Question: In my form I've got fields with labels and fields without a label (i.e. a large textarea). I've given both my label and input fields a background color. Currently, the left margin of the labels differs from the left margin of the input fields.
The <URL> says:
> Content should be placed within columns, and only columns may be
immediate children of rows.
But the <URL> puts a '<label>' element inside a column:
'''
<div class="form-group">
<label for="inputPassword3" class="col-sm-2 control-label">Password</label>
<div class="col-sm-10">
<input type="password" class="form-control" id="inputPassword3" placeholder="Password">
</div>
</div>
'''
The '<label>' element is a column, but it is content itself as well:

An easy way to have the same left margin for labels and inputs is to put the label inside a column, instead of being a column as well. Is that the best solution, or is there another way to have both labels and inputs have the same left margin?
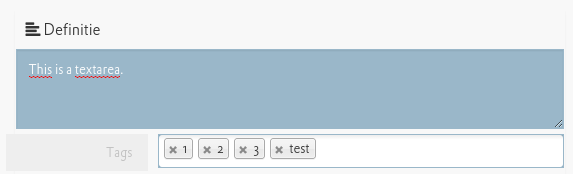
Answer: What the documentation says:
> Content should be placed within columns, and only columns may be
immediate children of rows.
It has to be interpreted in context of 'row'. It means you don't put content directly in a 'row' but use 'columns' to layout the content. This is because, bootstrap adds a standard 15px padding on columns (first and last offsetted) to do a clean layout.
Further down the documentation says this:
> Columns create gutters (gaps between column content) via padding. That
padding is offset in rows for the first and last column via negative
margin on '.rows'
: Now this padding is important in your use-case.
It doesn't really matter if you style your 'label's with 'col-xx-' classes or wrap them in a 'div' and apply 'col-xx-' class to the wrapping 'div'. Net effect of layout remains same.
You have provided a 'background-color' for your 'label's and which is exactly why you are seeing a difference. See, when there is a label with 'col-xx-' style applied, it behaves like a bootstrap column i.e. it gets 15px padding. So the label-text starts at 15px padding even though the label itself starts at the edge. However, when you wrap your 'label' in a 'div' and apply 'col-xx-' style to the wrapping 'div', then this 'div' gets the padding and the 'label' starts after this padding.
This difference is what is manifesting itself visibly in your design.
: 'label''col-xx-''div''col-xx-'
'''
div.form-horizontal { border: 1px solid gray; }
textarea { width: 100%; }
label { background-color: silver; }
'''
'''
<link href="https://maxcdn.bootstrapcdn.com/bootstrap/3.3.1/css/bootstrap.min.css" rel="stylesheet"/>
<br/><br/>
<div class="row">
<div class="form-horizontal col-xs-offset-2 col-xs-8 ">
<div class="form-group">
<label class="col-xs-12">Definitie</label>
<div class="col-xs-12">
<textarea></textarea>
</div>
</div>
<div class="form-group">
<label for="inputEmail3" class="col-xs-2 control-label">Email</label>
<div class="col-xs-10">
<input type="email" class="form-control" id="inputEmail3" placeholder="Email" />
</div>
</div>
<div class="form-group">
<div class="col-xs-2">
<label for="inputPassword3" class="control-label">Password</label>
</div>
<div class="col-xs-10">
<input type="password" class="form-control" id="inputPassword3" placeholder="Password" />
</div>
</div>
</div>
</div>
'''
<URL>
.